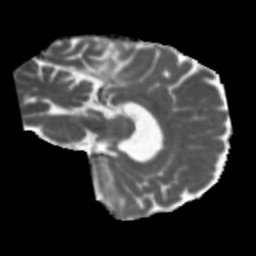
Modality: MD
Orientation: sagittal
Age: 51
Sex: female
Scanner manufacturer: siemens
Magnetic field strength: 3 T
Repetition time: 5.47 s
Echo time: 0.0854 s